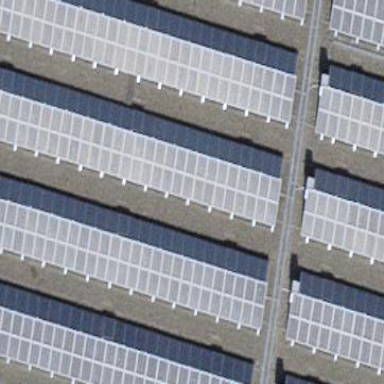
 consisting of solar photovoltaic panels."